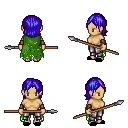
a pixel art fantasy rpg character, female body template, human, tanned skin, green tattered cape, metal pants, blue long bangs hairstyle, leather bracers, black slippers, spear, four views (front, back, left, right), 2x2 character sprite sheet, small pixel art, hard edges, no anti-aliasing